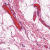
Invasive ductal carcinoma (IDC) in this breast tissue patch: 0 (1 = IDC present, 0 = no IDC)